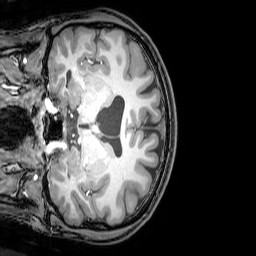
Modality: T1w
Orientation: coronal
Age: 21
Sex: male
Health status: healthy
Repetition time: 0.081 s
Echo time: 0.037 s